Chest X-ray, AP view. Patient: 72 years old, sex M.
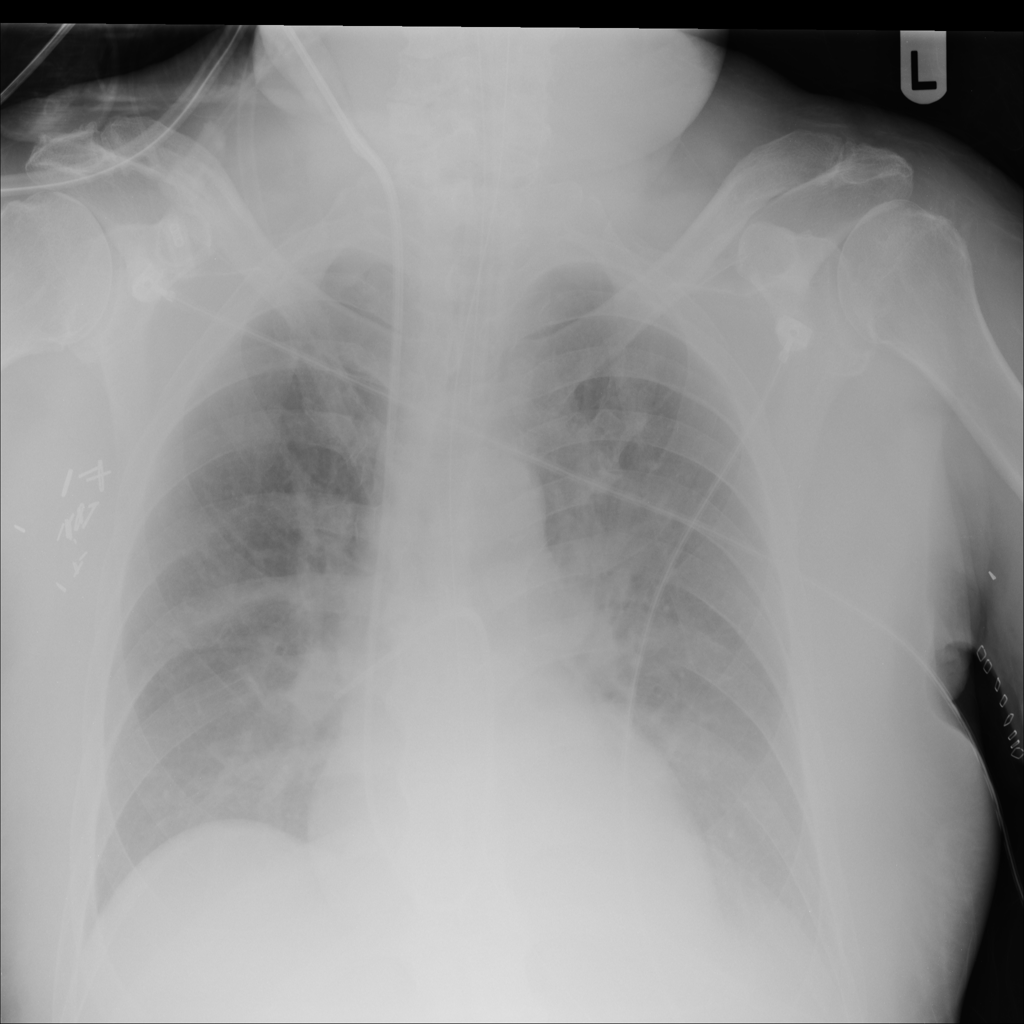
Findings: No Finding